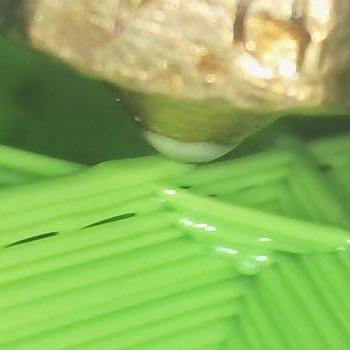
Flow rate: 178%